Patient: sex F, age 73
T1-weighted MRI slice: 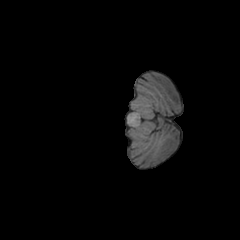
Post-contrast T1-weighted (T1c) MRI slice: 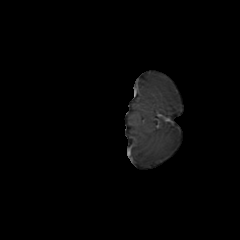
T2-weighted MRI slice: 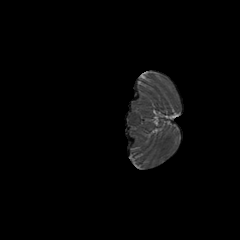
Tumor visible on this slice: no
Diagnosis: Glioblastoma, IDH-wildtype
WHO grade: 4